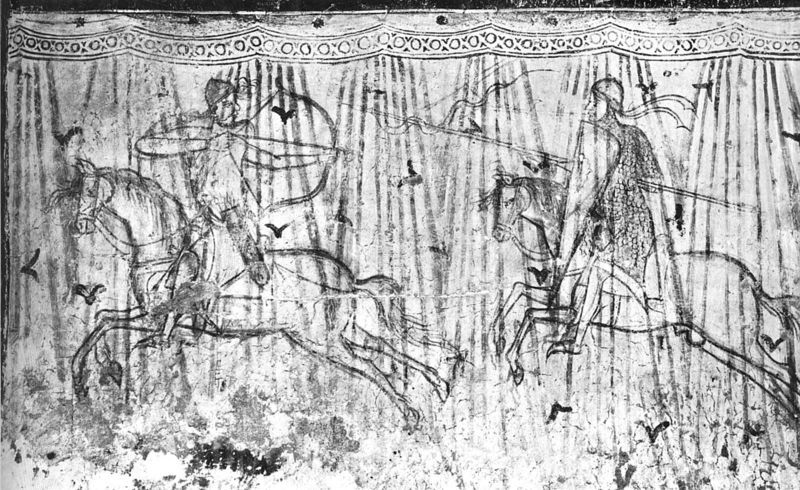
Titel: Dom von Aquileia
Standort: Aquileia (EU - I)
Schlagwörter: kampf, gras, ornament, vorhang, vögel, pferde, reiter, hufe, mähne, reiten, sattel, schweif, zaumzeug, bogen, krieg, lanze, bordüre, streifen, strahlen, helm, ritter, rüstung, helme, lanzen, fresko, pfeil, heme